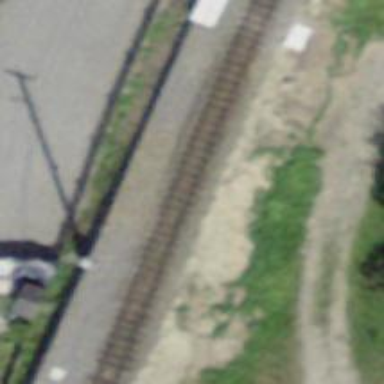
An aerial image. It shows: Railway switch.